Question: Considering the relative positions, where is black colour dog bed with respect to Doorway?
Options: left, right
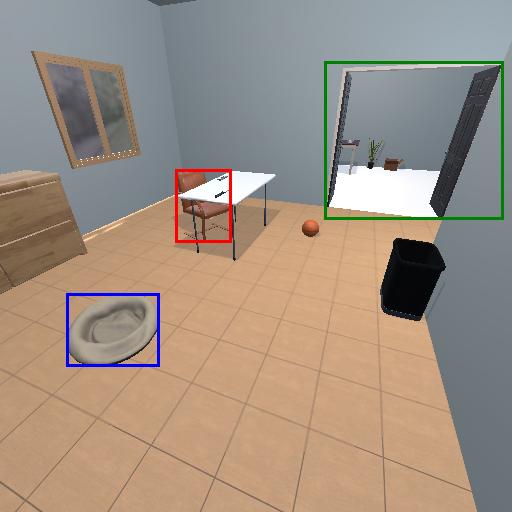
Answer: left